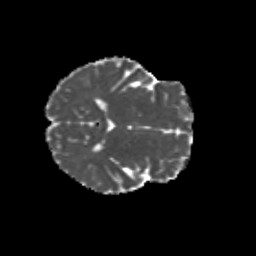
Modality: MD
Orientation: axial
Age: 20
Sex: female
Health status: healthy
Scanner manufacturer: siemens
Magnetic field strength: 3 T
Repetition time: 8.6 s
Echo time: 0.095 s